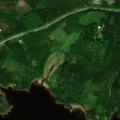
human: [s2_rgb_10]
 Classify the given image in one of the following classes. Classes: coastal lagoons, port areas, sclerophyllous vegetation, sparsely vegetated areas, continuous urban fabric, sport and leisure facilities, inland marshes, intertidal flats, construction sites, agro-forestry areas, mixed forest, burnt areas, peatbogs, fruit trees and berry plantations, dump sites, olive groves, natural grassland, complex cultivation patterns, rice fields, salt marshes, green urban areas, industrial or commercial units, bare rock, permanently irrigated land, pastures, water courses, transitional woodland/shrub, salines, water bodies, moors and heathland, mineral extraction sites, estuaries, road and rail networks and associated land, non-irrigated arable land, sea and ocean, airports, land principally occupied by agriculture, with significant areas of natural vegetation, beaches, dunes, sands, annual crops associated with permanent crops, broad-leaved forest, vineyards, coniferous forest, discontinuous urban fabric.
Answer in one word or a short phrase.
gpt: land principally occupied by agriculture, with significant areas of natural vegetation, coniferous forest, mixed forest, water bodies